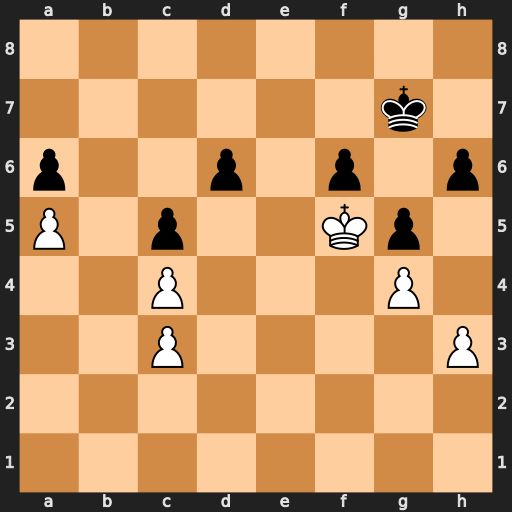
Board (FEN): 8/6k1/p2p1p1p/P1p2Kp1/2P3P1/2P4P/8/8
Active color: w
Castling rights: -
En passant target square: -
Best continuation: Ke6 Kg6 Kxd6 h5 Kxc5 hxg4 hxg4 f5 gxf5+